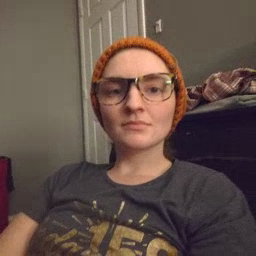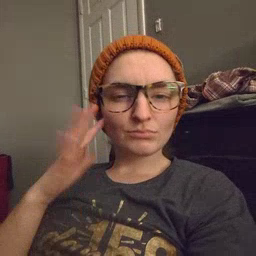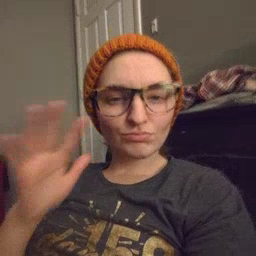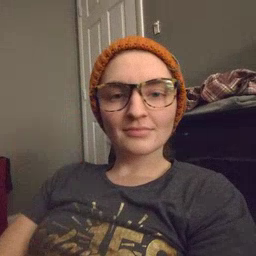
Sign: noisy